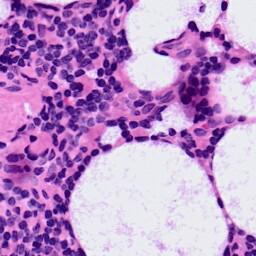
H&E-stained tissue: LymphNode